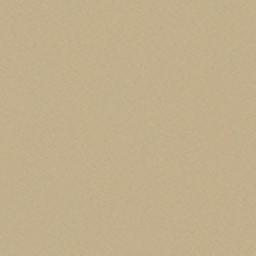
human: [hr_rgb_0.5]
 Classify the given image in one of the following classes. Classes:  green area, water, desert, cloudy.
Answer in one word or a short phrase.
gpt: desert